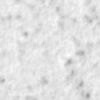
Label: no_change